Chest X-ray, PA view. Patient: 55 years old, sex F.
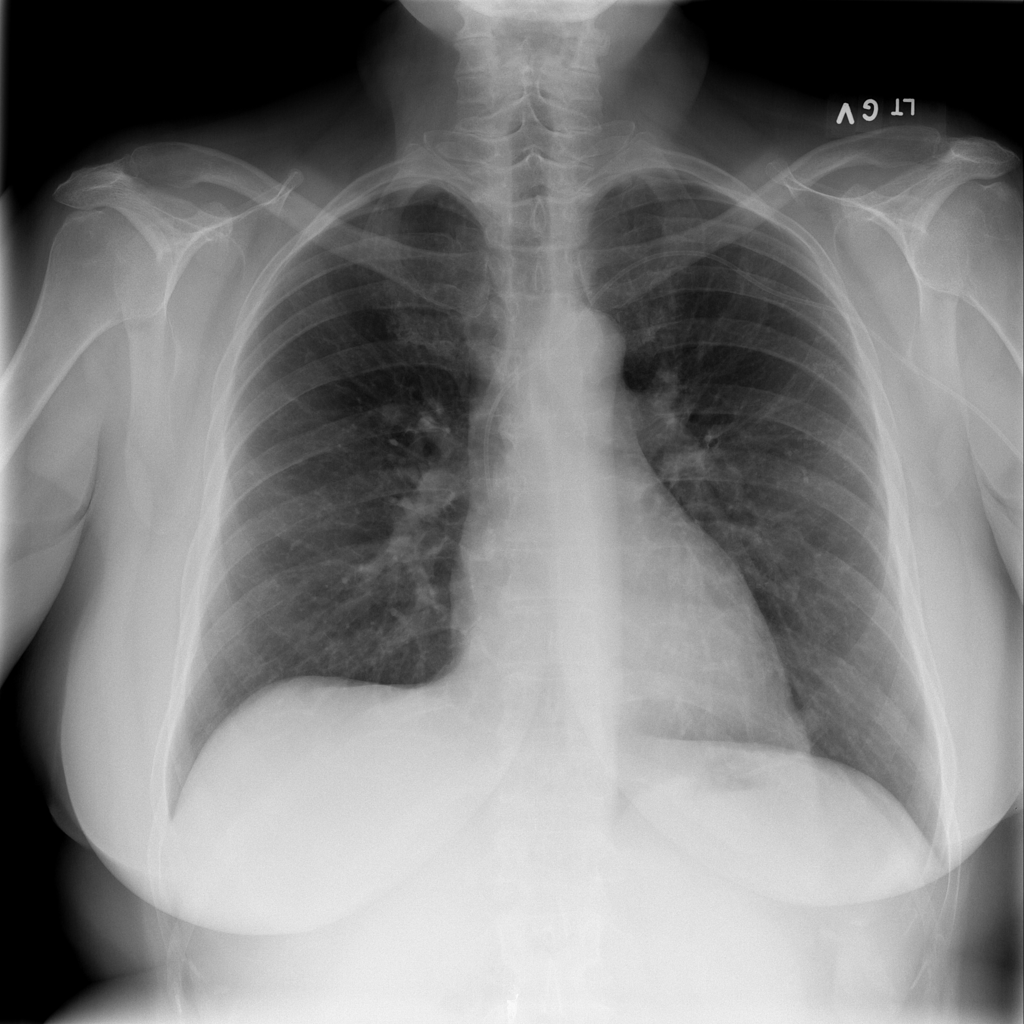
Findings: No Finding